Question: I have a test suite that runs a Windows executable with a variety of command line options to test that the executable works correctly. In some test cases, those arguments cause the executable to break badly and this dialog appears:

Unfortunately, this dialog remains until I manually press , , or . This prevents me from running these tests in an automated fashion. I have tried calling the executable through the Windows CDB Debugger with a variety of CDB options with no luck.
How can I prevent these dialogs from appearing or automatically continue on with the tests?
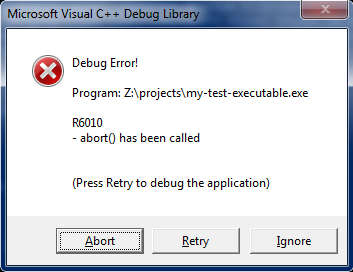
Answer: It is clear from the window title that you are testing the Debug build of the program. This is not a good practice, you are not testing the program the way it is going to run on your customer's machine. A Debug build is suitable for the programmer to debug their code. But it does occasionally a bug. Such bugs can be very hard to diagnose, you need tests to flush them out. You are not performing such a test.
Only test the Release build. Which then also automatically solves this dialog problem, the Release version of the CRT doesn't display it.
Btw: test failed.